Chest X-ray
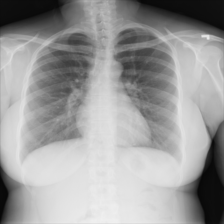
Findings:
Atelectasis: negative
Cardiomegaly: negative
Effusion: negative
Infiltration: negative
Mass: negative
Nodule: negative
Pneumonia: negative
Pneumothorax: negative
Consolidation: negative
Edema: negative
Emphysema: negative
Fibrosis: negative
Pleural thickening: negative
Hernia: negative